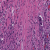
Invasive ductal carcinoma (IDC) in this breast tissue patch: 1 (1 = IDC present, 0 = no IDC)